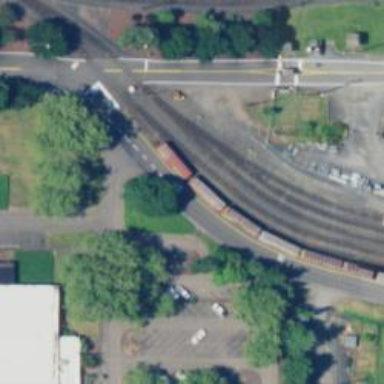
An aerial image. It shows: Railway yard in service.